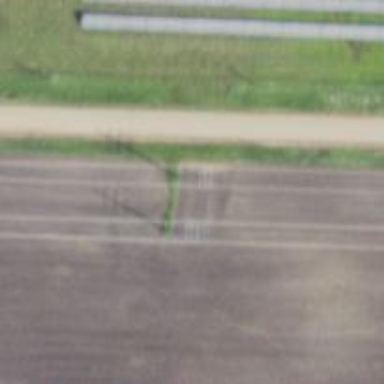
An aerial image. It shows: Power pole.